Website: apple-inc
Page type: customer-info-address
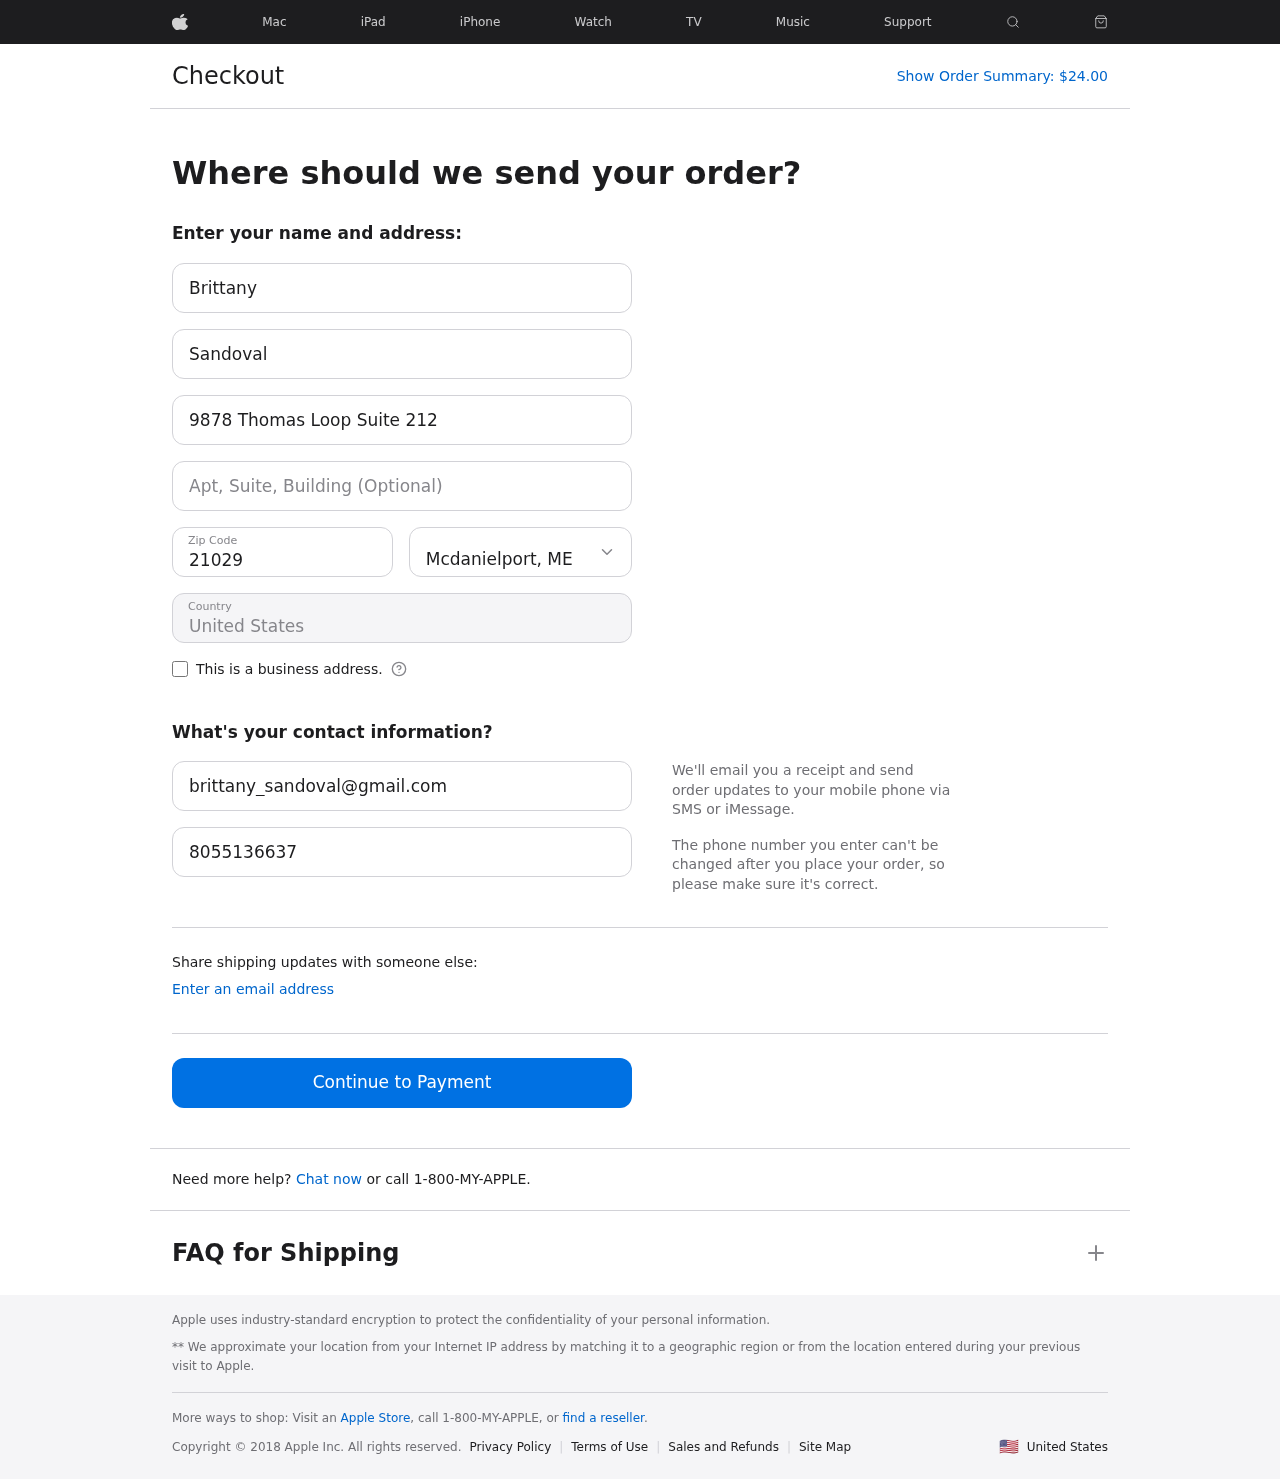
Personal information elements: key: PII_CITY_STATE
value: Mcdanielport, ME
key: PII_COUNTRY
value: United States
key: PII_EMAIL
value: brittany_sandoval@gmail.com
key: PII_FIRSTNAME
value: Brittany
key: PII_LASTNAME
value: Sandoval
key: PII_PHONE
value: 8055136637
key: PII_POSTCODE
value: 21029
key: PII_STREET
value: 9878 Thomas Loop Suite 212
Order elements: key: ORDER_TOTAL
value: $24.00